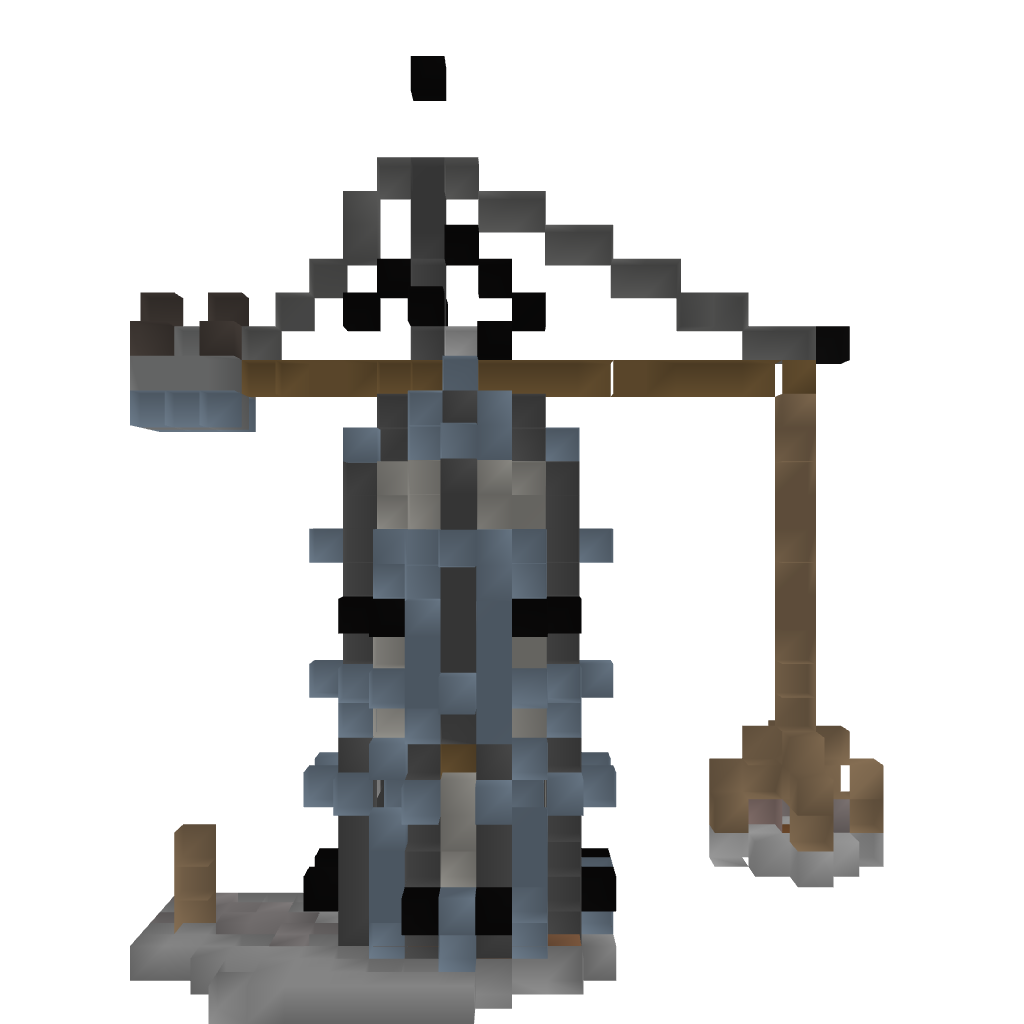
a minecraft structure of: Medieval-Crane #2